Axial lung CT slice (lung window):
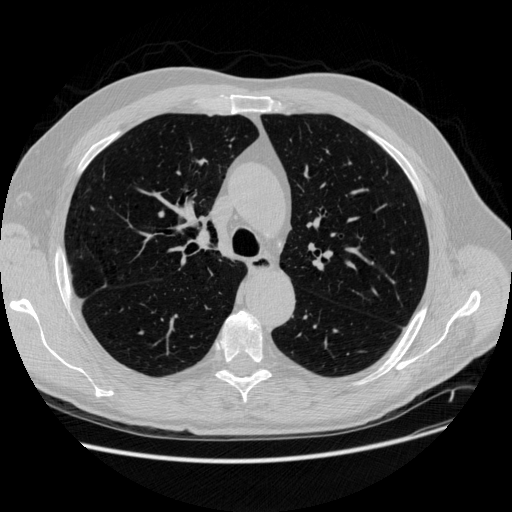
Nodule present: no